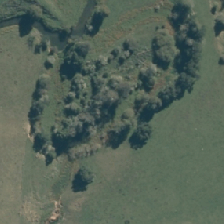
Land cover: broadleaved_indigenous_hardwood